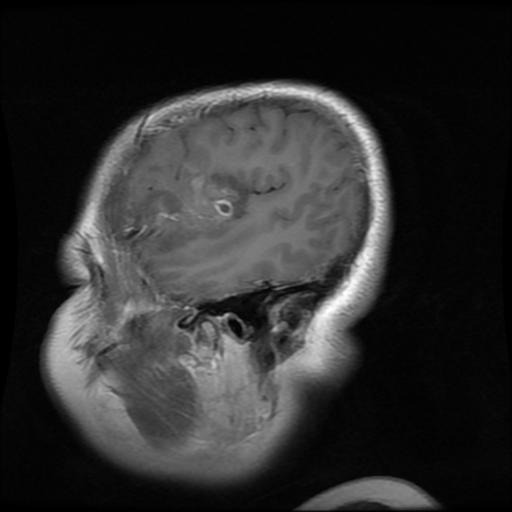
Label: glioma